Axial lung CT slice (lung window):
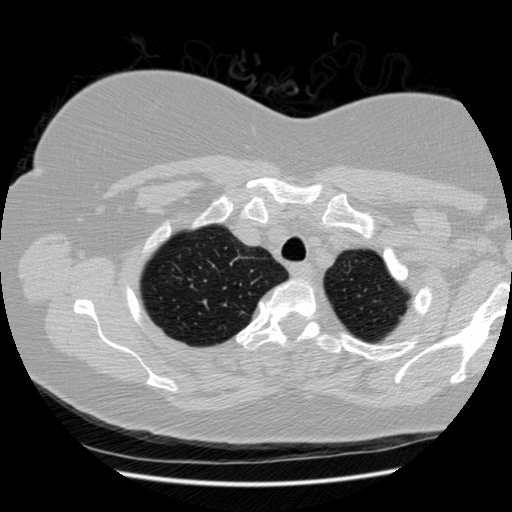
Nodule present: no